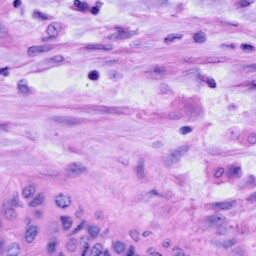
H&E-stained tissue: Cervix